You are looking at the wavelet scalogram of a bearing's acceleration signal. Diagnose the bearing from this image, choosing from: normal, inner_race, outer_race, ball.
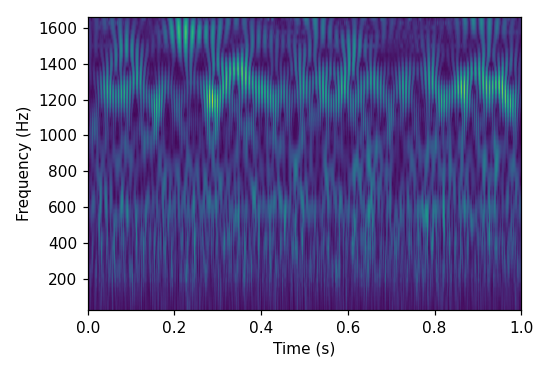
Answer: outer_race